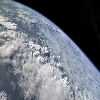
Label: cloud